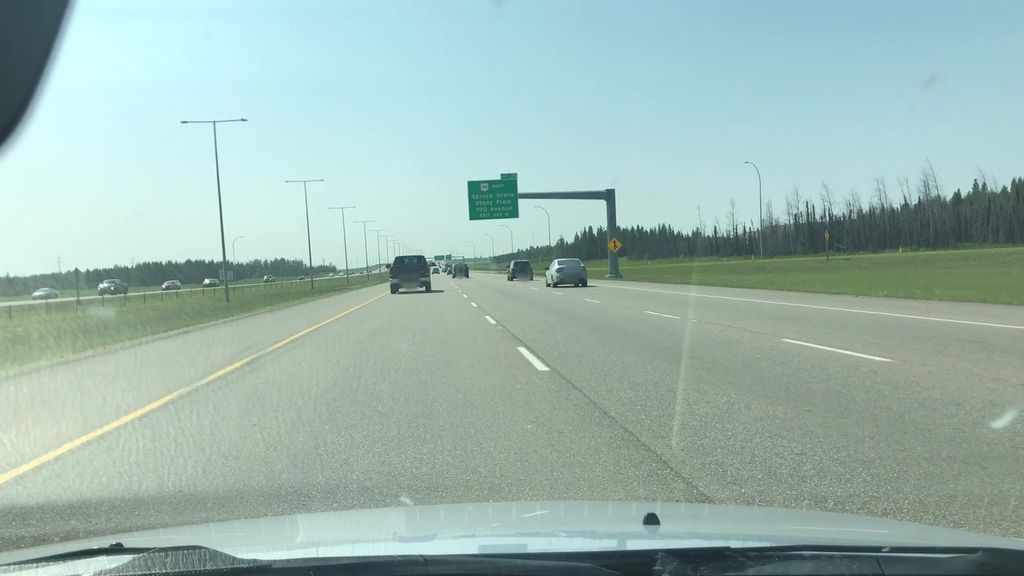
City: edmonton